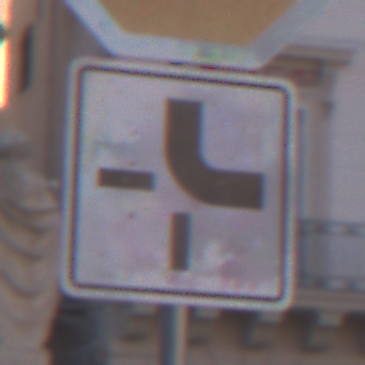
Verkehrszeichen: VerlaufVorfahrtsstrasse4
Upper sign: Stop
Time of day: SunriseSunset
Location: Outdoor (Urban)
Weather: PartlyCloudy
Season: NotSpecified
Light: Natural